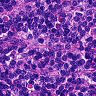
Metastatic tissue present: no